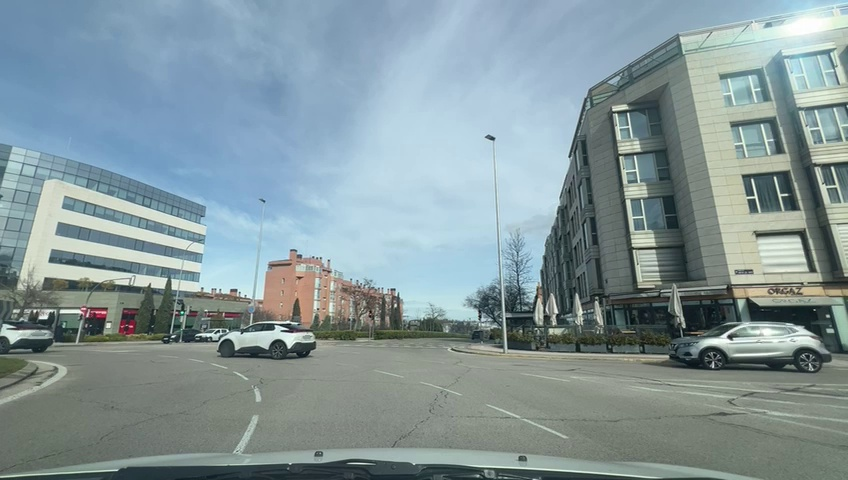
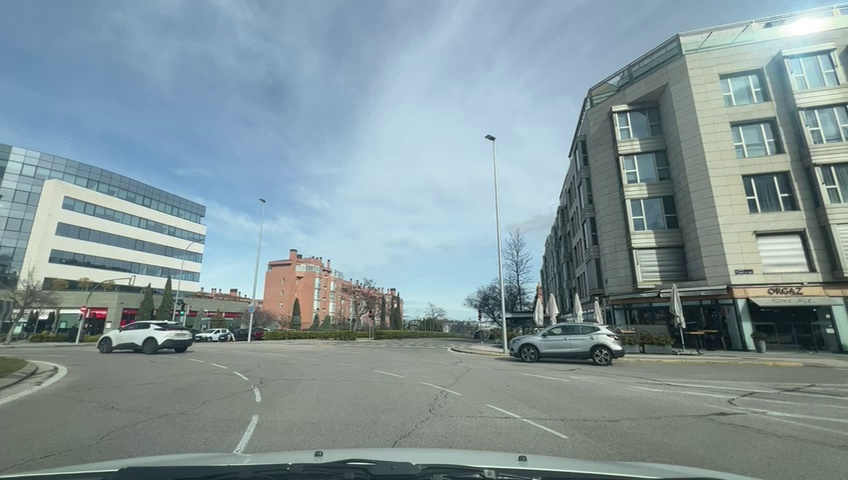
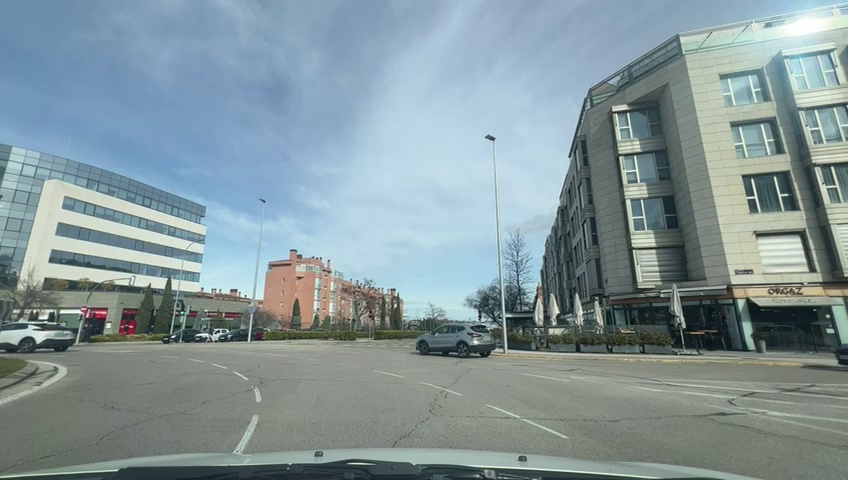
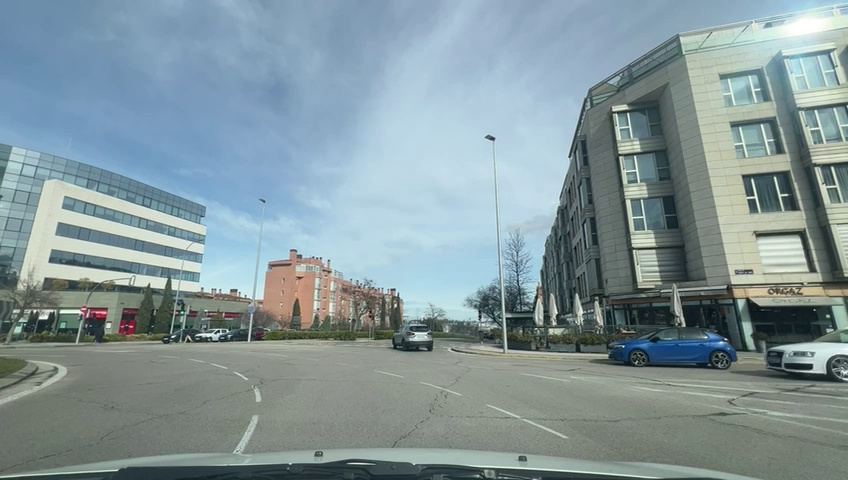
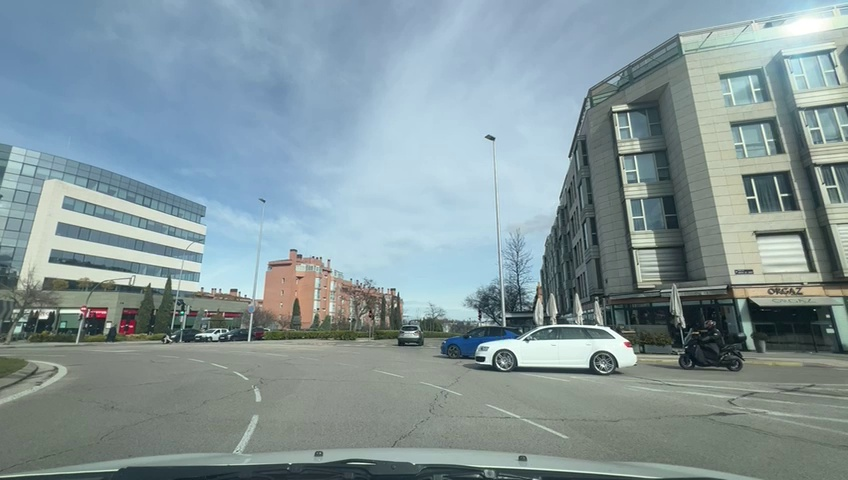
Situation: Crossing object
Question: Is there any discontinuity in the ego lane ahead?
Answer: No
Reasoning: The ego vehicle is in a roundabout and the lanes are visible.

Situation: Crossing object
Question: Is any vehicle or pedestrian crossing the path of the ego vehicle from a different direction?
Answer: Yes
Reasoning: The ego vehicle is stopped in the roundabout and there are multiple cars crossing in front of it

Situation: Crossing object
Question: Is there a vehicle ahead in the ego lane traveling in the same direction as the ego vehicle?
Answer: No
Reasoning: There is multiple cars entering and exiting the same ego lane, but there is no car directly in front of the ego vehicle.

Situation: Crossing object
Question: Is there any crossing object in the ego lane ahead?
Answer: Yes
Reasoning: Multiple vehicles entering the roundabout and crossing the ego vehicle lane.